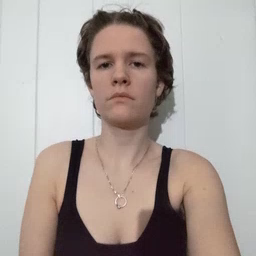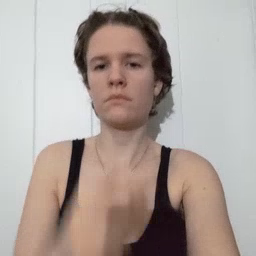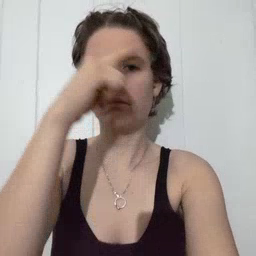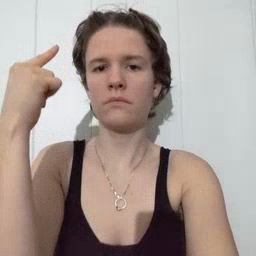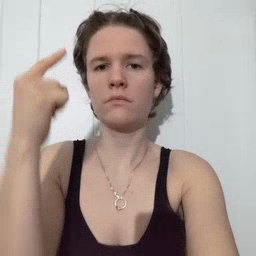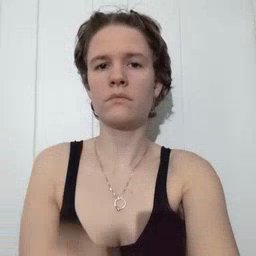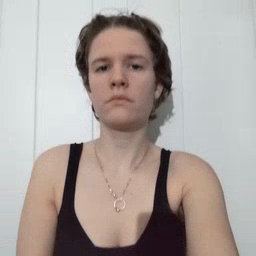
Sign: black